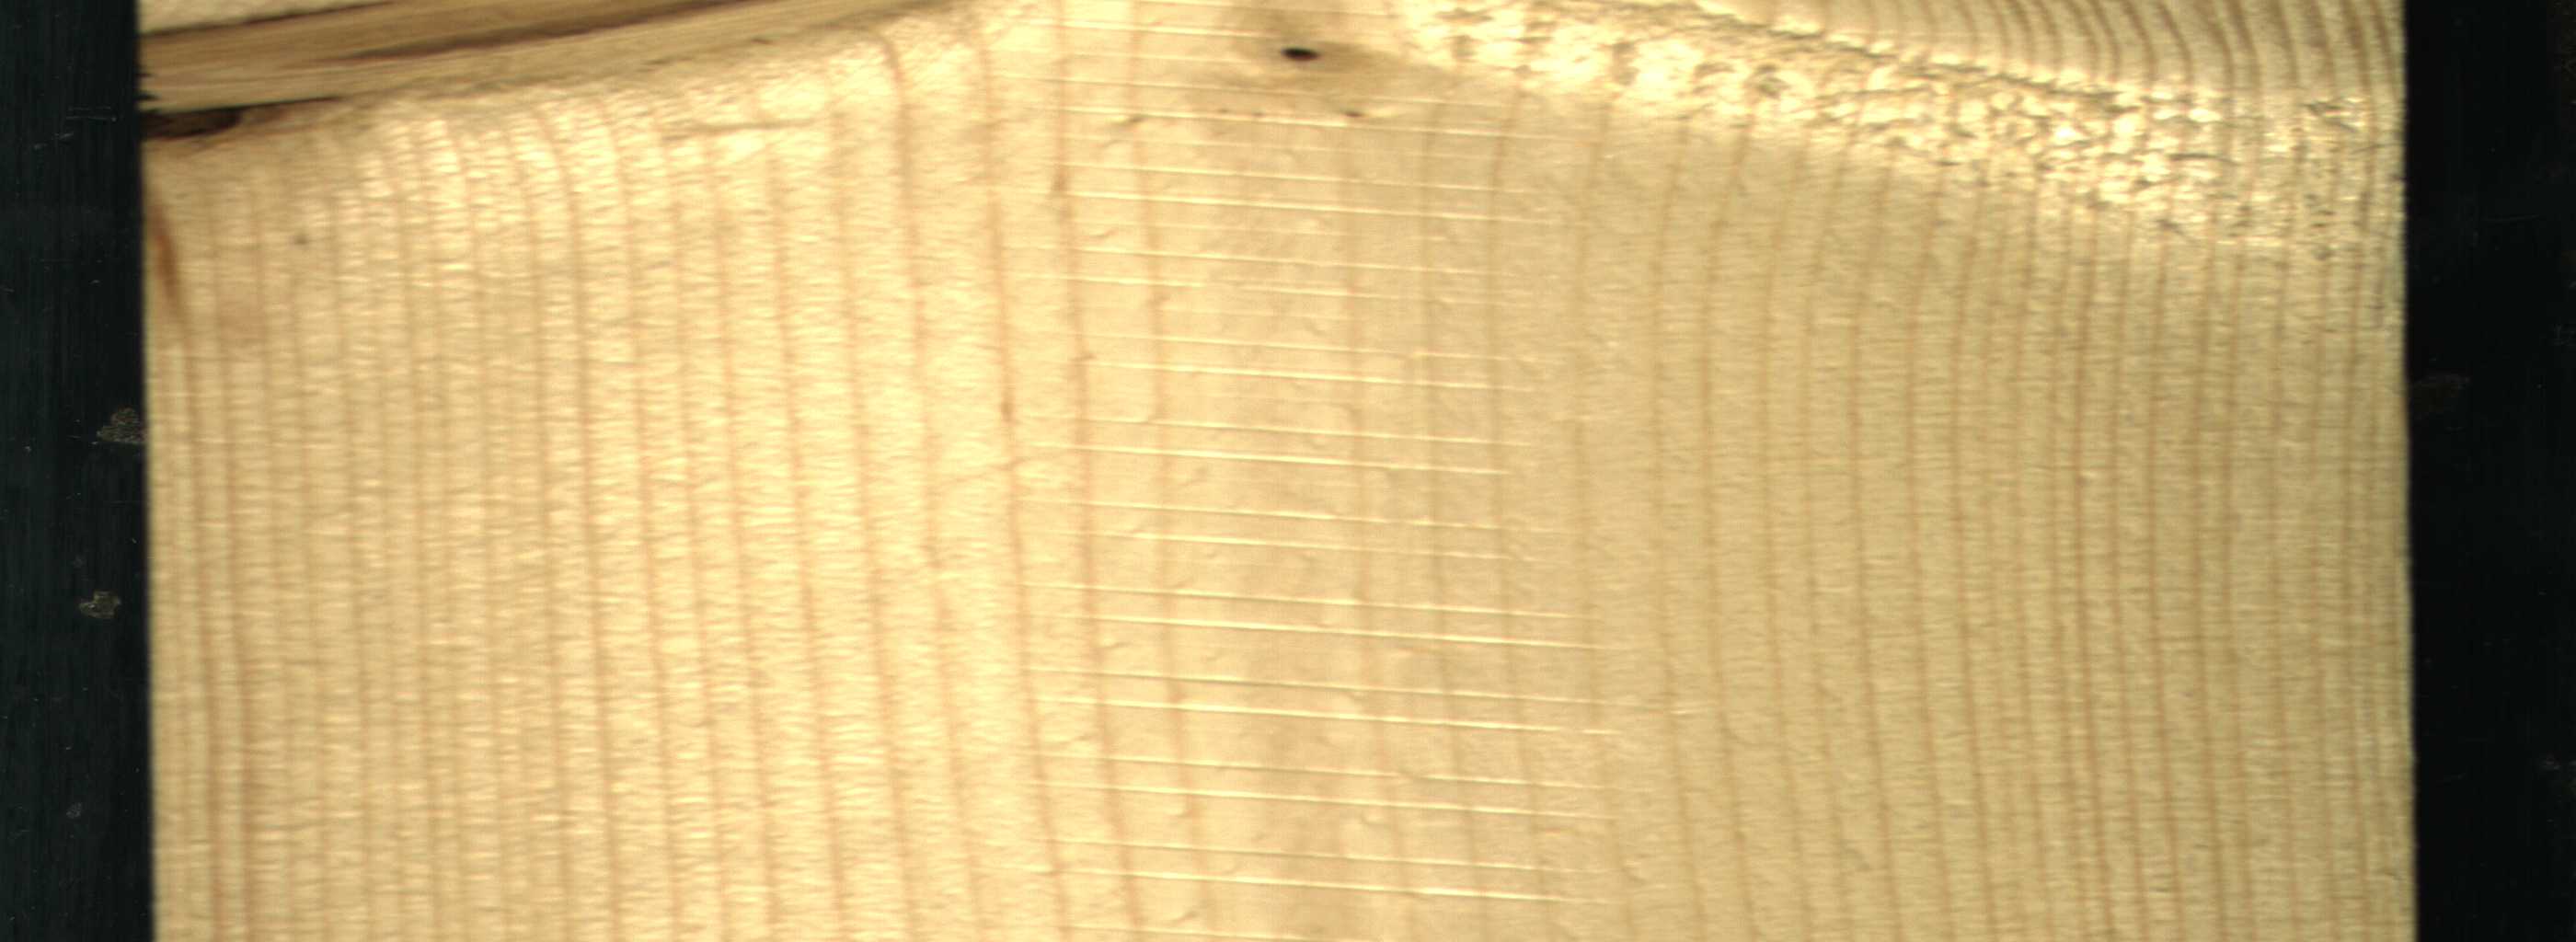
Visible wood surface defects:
Dead_Knot
Dead_Knot